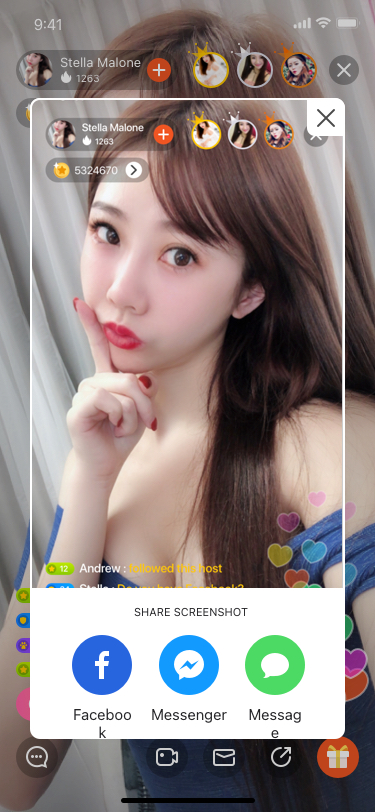
Text in this UI design:
Stella Malone
1263
5324670
Andrew : followed this host
Stella : shared this live stream
Stella : Do you have Facebook?
James Christensen : liked this
Share with friends
Facebook
Messenger
Message
SHARE screenshot